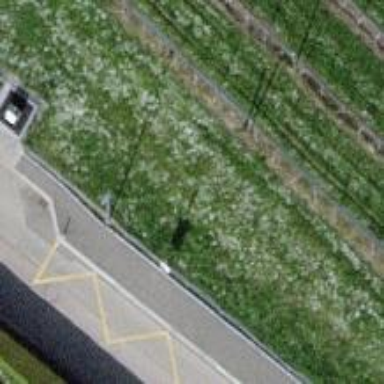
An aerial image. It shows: Bus stop with platform for public transport.